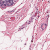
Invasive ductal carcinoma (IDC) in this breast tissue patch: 0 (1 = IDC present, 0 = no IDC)